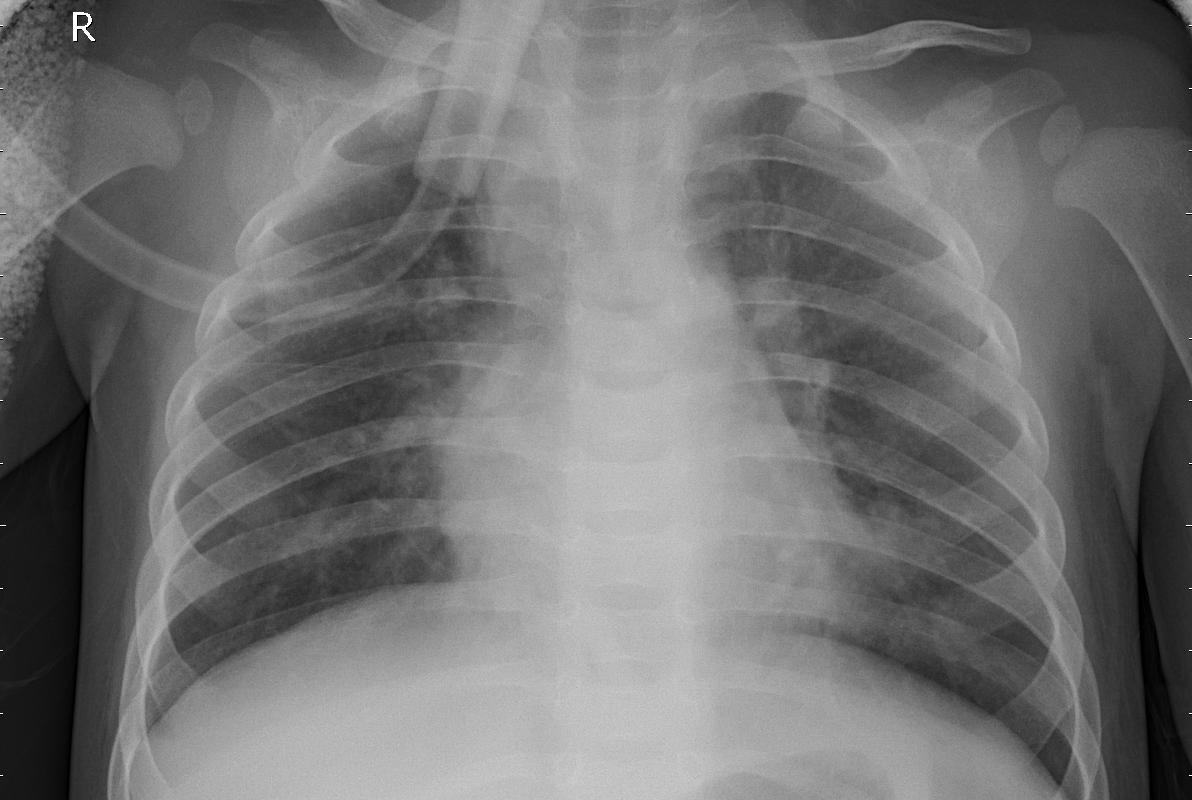
Diagnosis: PNEUMONIA